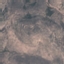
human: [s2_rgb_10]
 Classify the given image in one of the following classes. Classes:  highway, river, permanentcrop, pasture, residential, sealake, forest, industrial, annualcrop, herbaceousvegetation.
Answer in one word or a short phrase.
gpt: HerbaceousVegetation